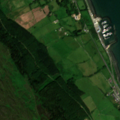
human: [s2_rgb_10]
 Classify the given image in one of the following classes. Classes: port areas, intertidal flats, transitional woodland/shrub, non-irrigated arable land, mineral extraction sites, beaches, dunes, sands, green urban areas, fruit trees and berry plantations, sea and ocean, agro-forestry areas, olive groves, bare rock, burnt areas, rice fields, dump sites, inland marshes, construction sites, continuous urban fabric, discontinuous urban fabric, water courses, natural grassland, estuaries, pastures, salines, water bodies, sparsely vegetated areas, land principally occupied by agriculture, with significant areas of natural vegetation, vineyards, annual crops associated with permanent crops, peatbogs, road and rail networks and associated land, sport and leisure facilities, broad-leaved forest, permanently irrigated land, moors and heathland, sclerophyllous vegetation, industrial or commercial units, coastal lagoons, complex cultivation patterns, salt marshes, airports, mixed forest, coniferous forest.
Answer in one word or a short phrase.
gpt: discontinuous urban fabric, pastures, coniferous forest, natural grassland, moors and heathland, peatbogs, sea and ocean